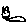
Label: cat